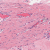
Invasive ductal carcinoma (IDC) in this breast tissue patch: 0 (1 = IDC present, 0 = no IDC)